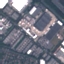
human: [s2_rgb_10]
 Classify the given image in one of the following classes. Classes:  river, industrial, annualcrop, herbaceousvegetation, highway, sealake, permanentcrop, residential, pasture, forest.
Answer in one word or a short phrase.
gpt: Industrial